Question: I have a big MySQL table and I want to change the 'Description' column.
I want to delete the beginning of the every cell in each row that matches the value in the 'Name' column, while the rest of the cell remains the same.
Please help.

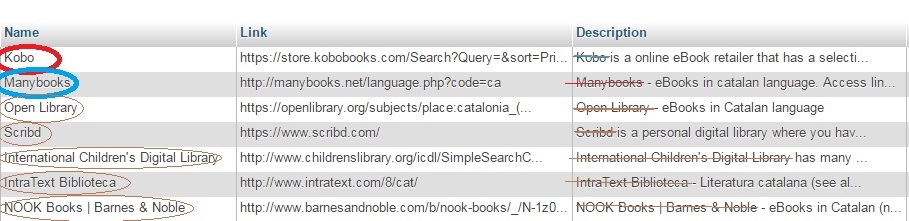
Answer: is your friend.
'''
SELECT TRIM(REPLACE(Deescription,'name','')) as newField from youtTableName;
'''
'''
UPDATE youtTableName
SET 'Deescription' = TRIM(REPLACE(Deescription,'name',''))
;
'''